Field crop: maize
Growth stage: 2
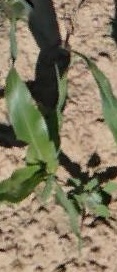
Species: maize